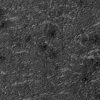
Atmospheric dust classification: not_dusty